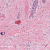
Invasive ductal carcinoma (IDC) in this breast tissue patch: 1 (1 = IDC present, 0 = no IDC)